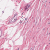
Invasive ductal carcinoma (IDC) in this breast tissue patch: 1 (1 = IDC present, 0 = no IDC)